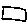
Label: square